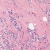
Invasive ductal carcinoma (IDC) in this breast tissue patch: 1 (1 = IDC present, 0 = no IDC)